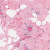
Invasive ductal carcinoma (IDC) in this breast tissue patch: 0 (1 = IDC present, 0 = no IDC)